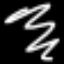
Label: squiggle